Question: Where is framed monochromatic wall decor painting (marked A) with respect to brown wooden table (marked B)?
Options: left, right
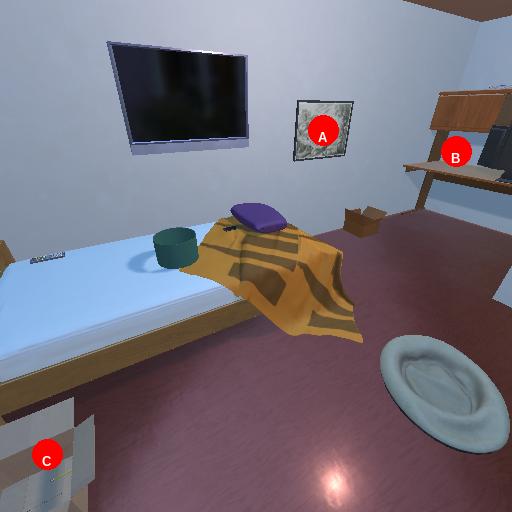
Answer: left